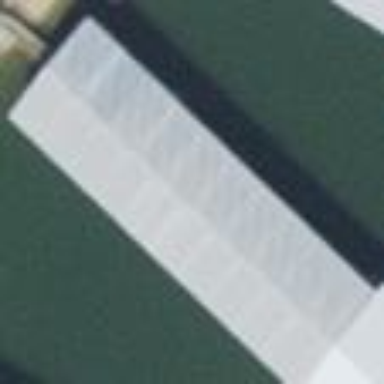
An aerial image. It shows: Building dedicated for boat storage.